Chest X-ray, PA view. Patient: 53 years old, sex F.
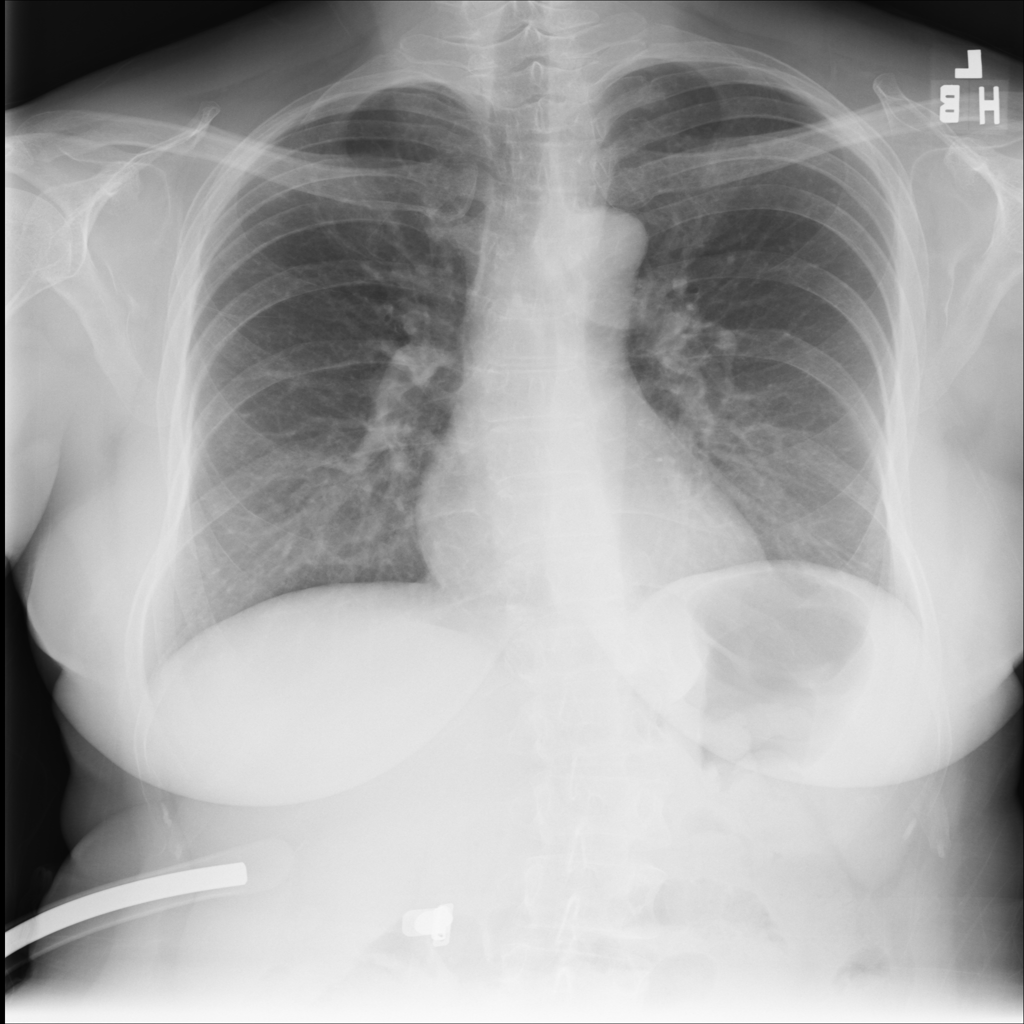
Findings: No Finding